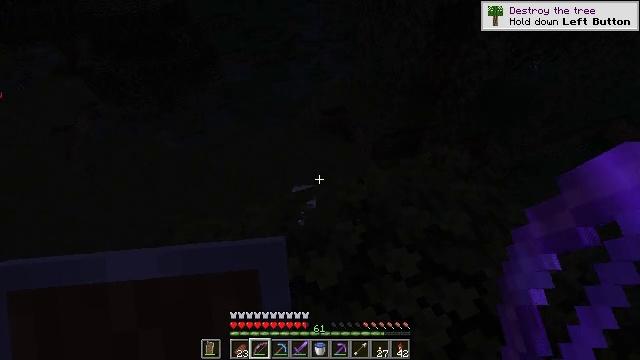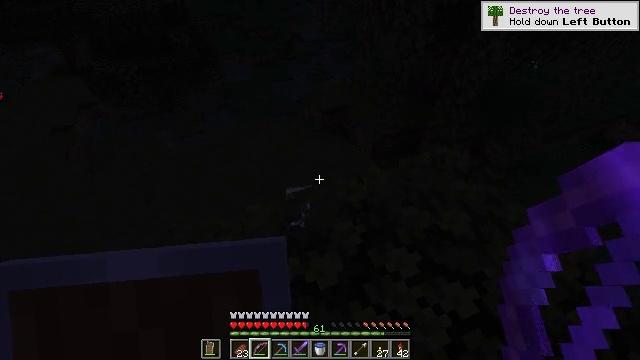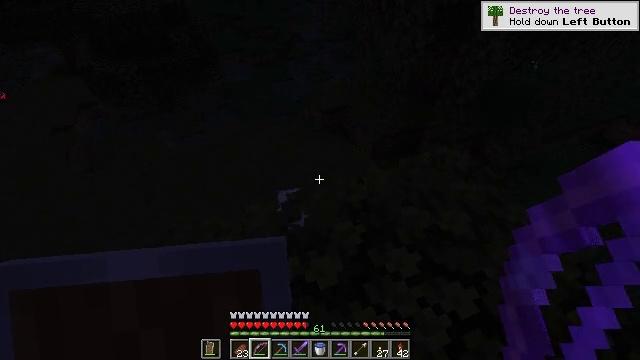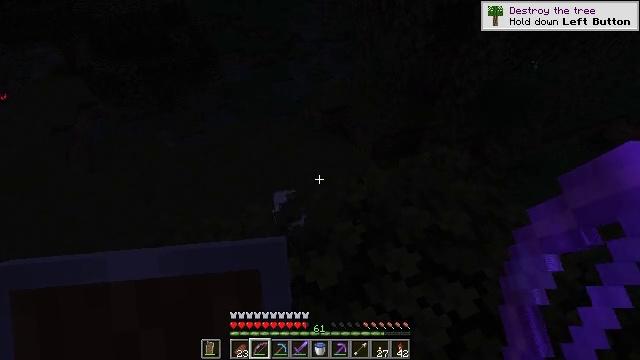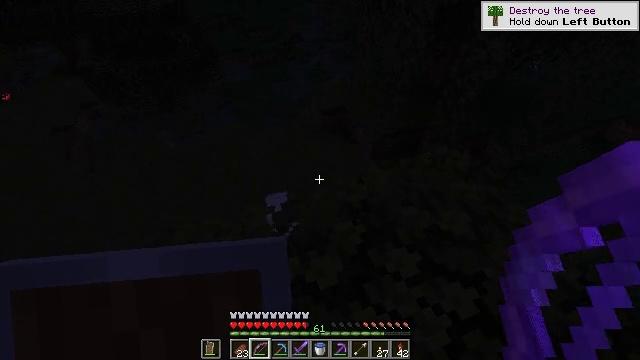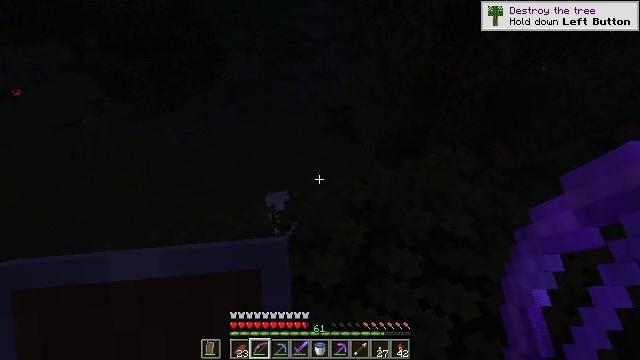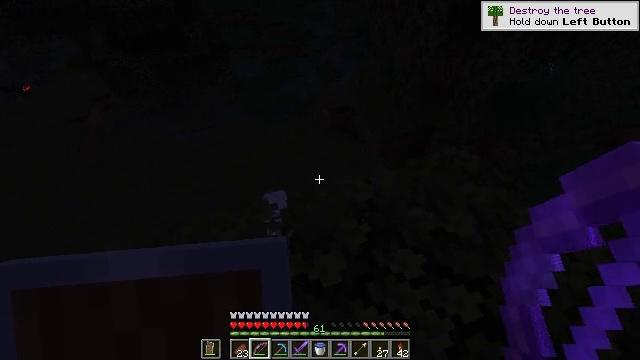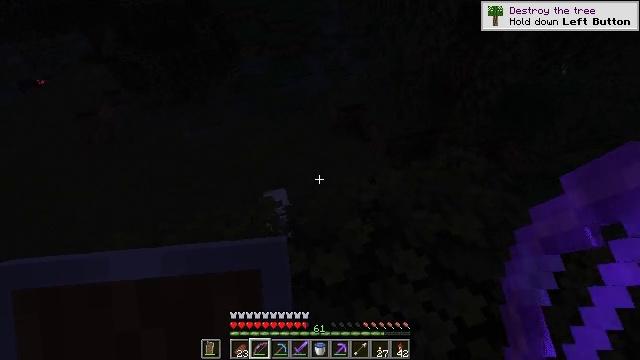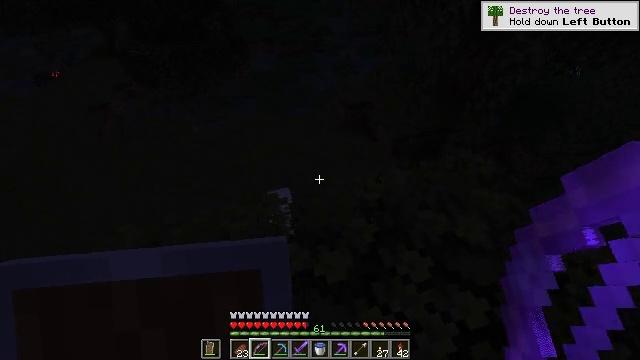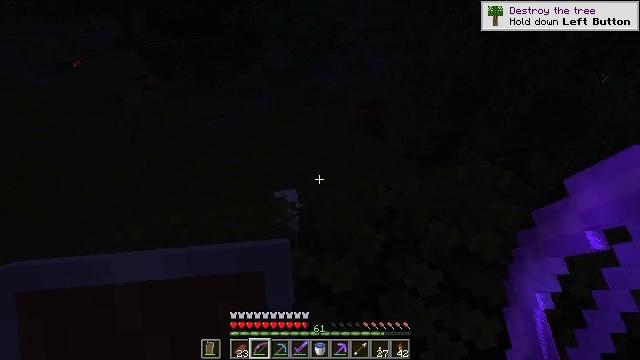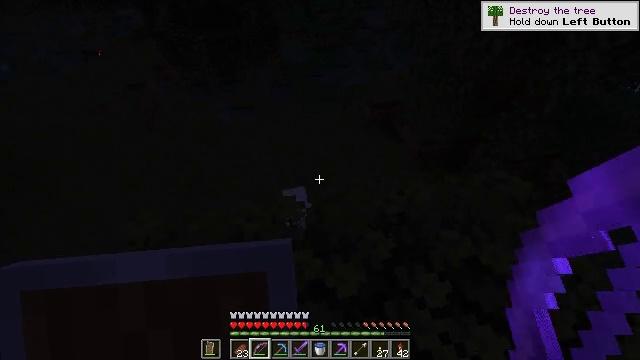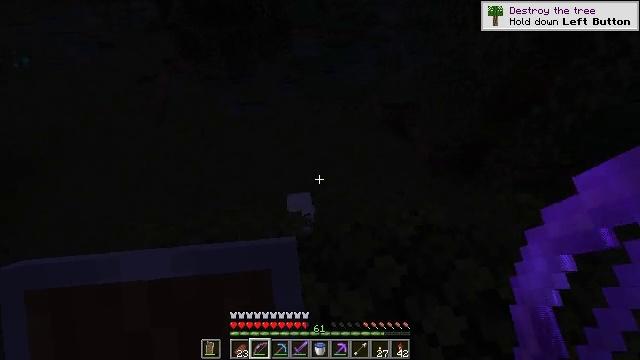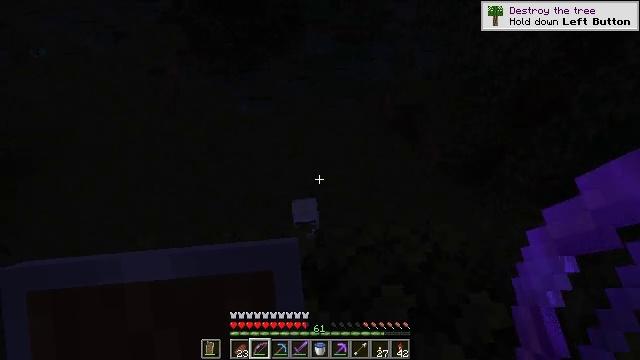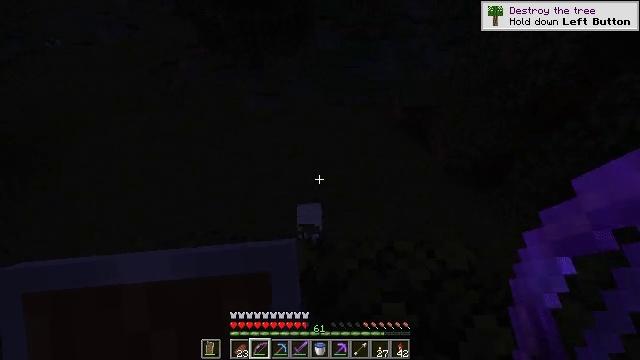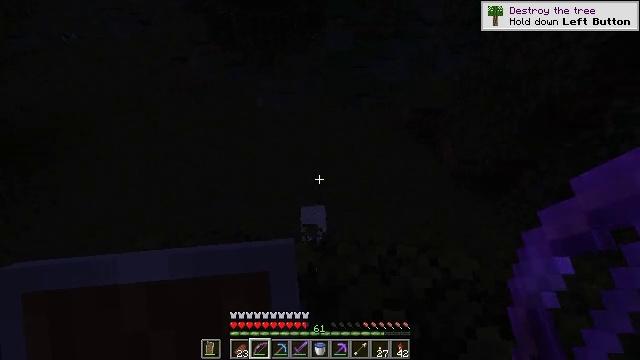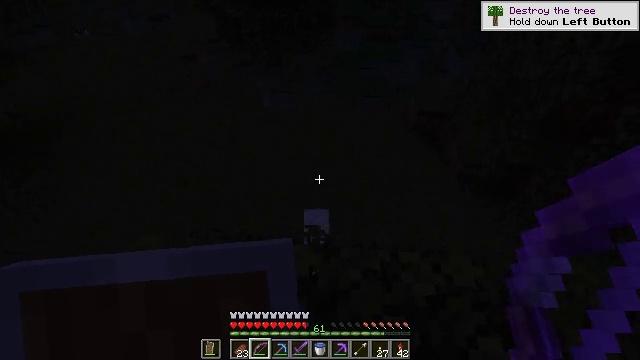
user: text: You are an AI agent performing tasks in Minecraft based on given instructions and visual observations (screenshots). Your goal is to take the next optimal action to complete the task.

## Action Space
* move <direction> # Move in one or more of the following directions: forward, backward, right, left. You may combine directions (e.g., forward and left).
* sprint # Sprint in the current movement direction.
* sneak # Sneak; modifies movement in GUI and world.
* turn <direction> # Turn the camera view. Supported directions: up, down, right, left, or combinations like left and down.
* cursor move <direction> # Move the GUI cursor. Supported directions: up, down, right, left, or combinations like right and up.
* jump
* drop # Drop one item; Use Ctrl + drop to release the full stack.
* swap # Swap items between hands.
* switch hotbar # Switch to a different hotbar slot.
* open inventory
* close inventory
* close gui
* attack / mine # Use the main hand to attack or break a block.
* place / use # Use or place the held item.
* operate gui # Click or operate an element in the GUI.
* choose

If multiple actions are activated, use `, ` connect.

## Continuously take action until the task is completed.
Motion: motion action
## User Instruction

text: Combat the skeleton.
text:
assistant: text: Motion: no_op
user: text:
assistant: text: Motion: no_op
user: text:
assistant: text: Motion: no_op
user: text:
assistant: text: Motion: no_op
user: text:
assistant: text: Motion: turn left
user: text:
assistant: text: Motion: turn left
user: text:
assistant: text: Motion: turn left
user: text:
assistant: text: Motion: turn left
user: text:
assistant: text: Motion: move forward, turn left
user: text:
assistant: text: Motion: move forward, turn left
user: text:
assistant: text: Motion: move forward, turn left
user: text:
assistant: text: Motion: turn left
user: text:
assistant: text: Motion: turn left
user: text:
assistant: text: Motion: turn left
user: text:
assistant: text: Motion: turn left
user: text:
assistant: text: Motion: turn left
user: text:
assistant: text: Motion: no_op
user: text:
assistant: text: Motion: use / place
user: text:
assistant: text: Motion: use / place
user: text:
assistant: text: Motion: use / place
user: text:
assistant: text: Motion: use / place
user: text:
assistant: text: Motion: use / place
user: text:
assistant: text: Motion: use / place
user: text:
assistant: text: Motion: use / place
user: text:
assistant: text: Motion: use / place
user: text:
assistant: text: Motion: use / place
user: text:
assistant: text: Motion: use / place
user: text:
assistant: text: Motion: use / place
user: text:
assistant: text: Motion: use / place
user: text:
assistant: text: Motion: use / place